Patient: sex M, age 66
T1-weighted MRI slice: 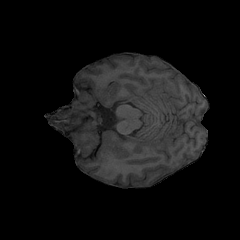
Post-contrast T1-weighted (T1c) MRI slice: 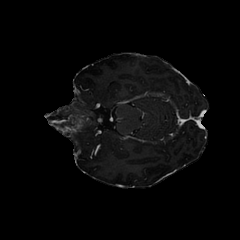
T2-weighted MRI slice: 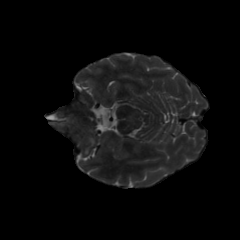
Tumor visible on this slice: yes
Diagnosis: Glioblastoma, IDH-wildtype
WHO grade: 4